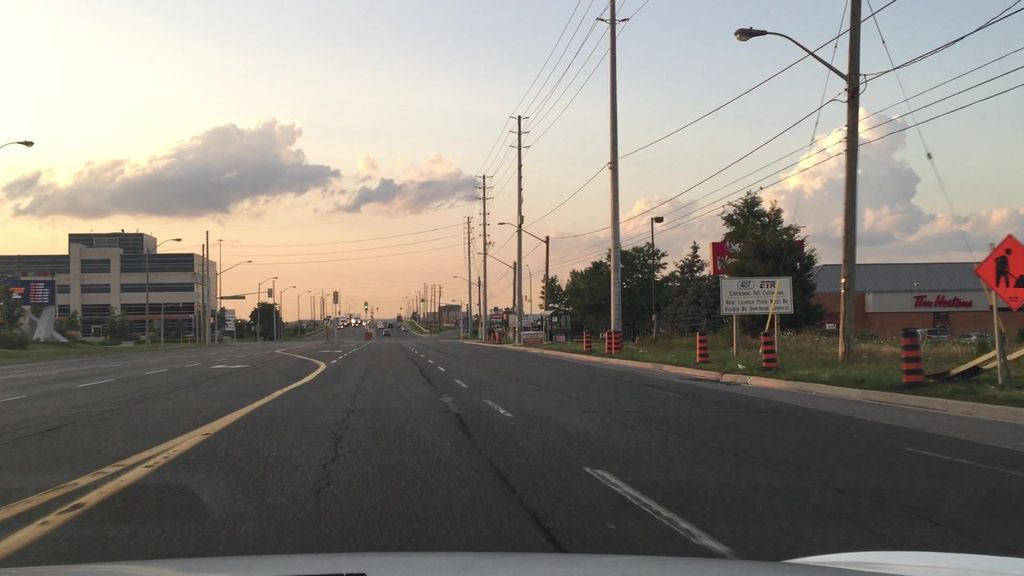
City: toronto